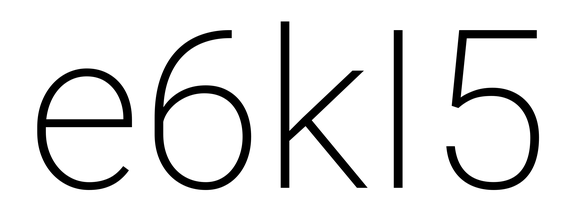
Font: Roboto_ExtraLight